Field crop: tomato
Growth stage: 2
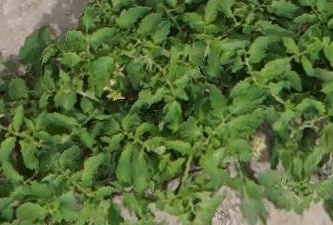
Species: tomato